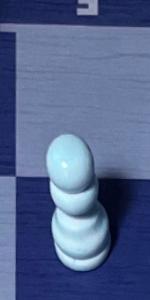
Label: Pawn_White